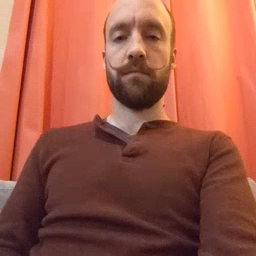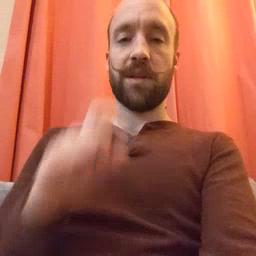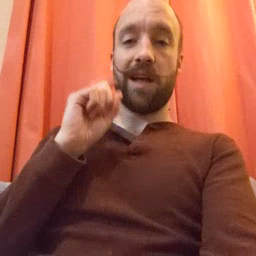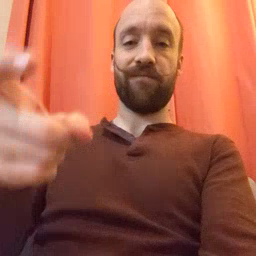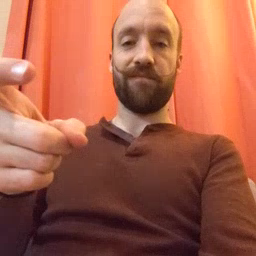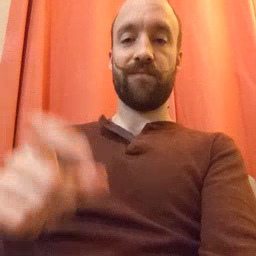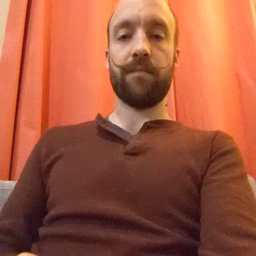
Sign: gift